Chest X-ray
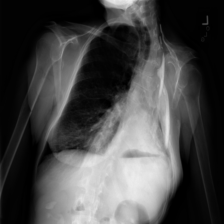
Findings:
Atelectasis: negative
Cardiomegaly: negative
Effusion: negative
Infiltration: negative
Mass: negative
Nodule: negative
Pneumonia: negative
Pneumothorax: negative
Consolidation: negative
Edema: negative
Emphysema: negative
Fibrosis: negative
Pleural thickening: negative
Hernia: negative